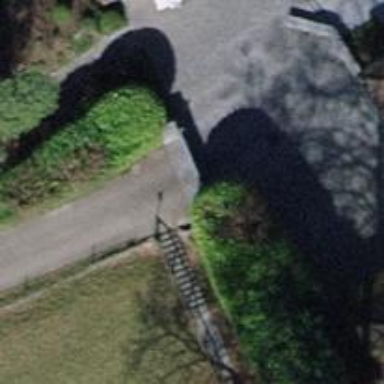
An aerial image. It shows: Gate.